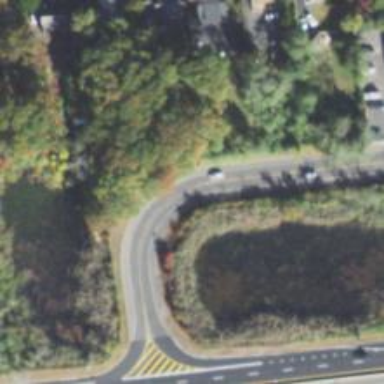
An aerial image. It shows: Secondary link road at cloverleaf junction.